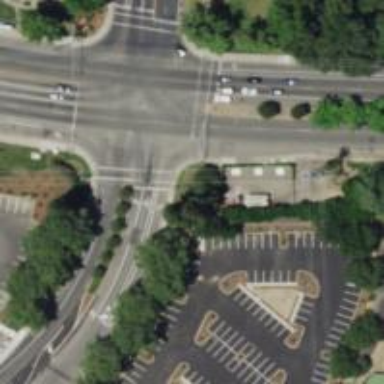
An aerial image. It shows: Crossing with line markings on the road.